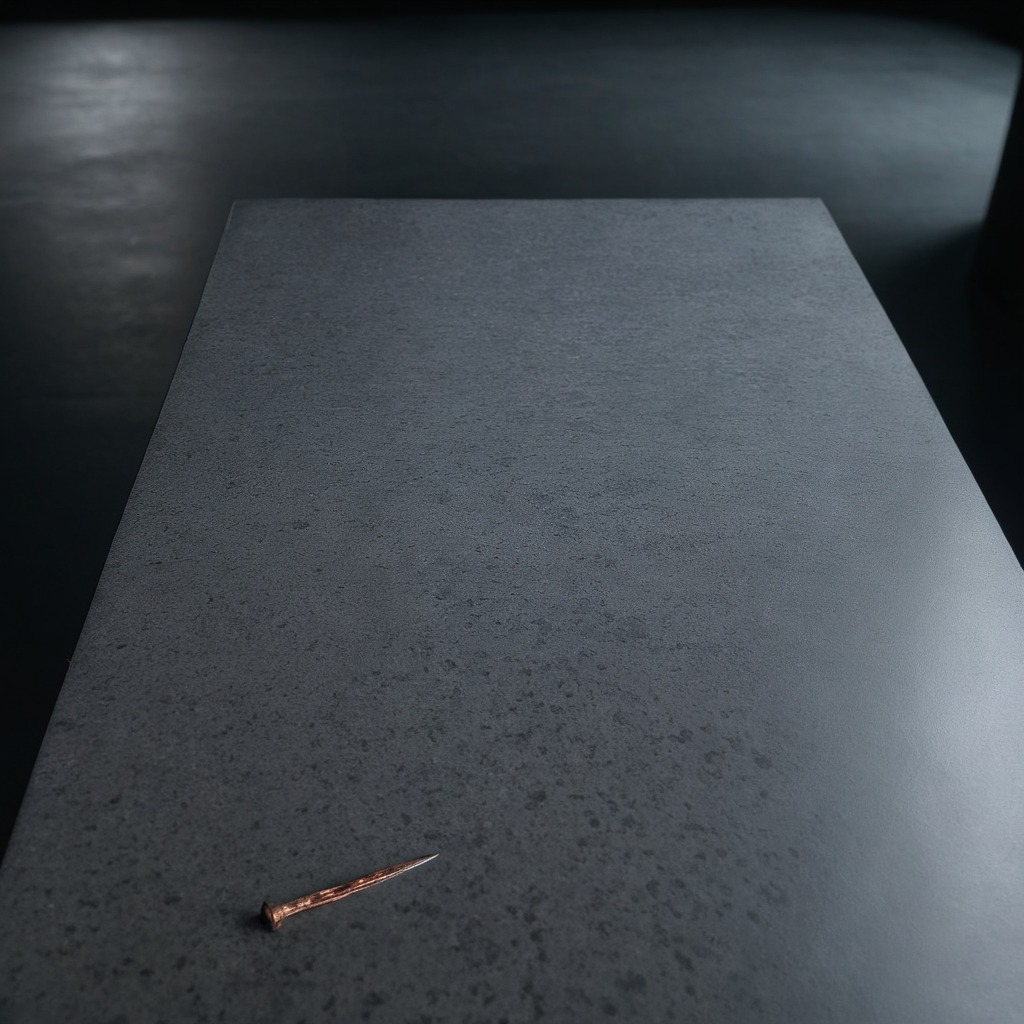
An iron nail is lying on the clean granite table inside a workshop at night.